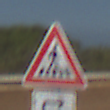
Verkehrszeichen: FussgaengerueberwegLinks
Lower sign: RichtungsangabeDurchPfeile5
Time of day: MorningAfternoon
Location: Outdoor (Nature)
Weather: Clear
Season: NotSpecified
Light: Natural